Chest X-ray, PA view. Patient: 56 years old, sex M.
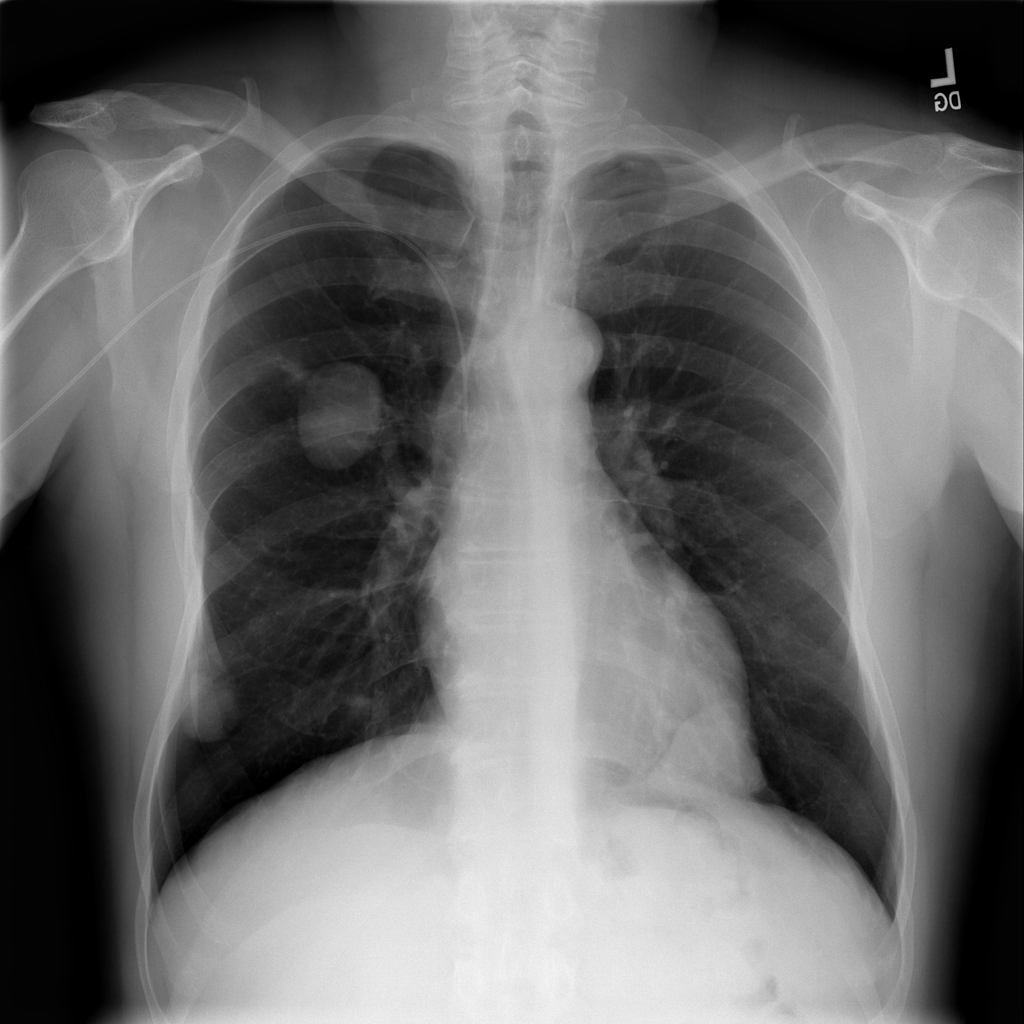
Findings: Mass